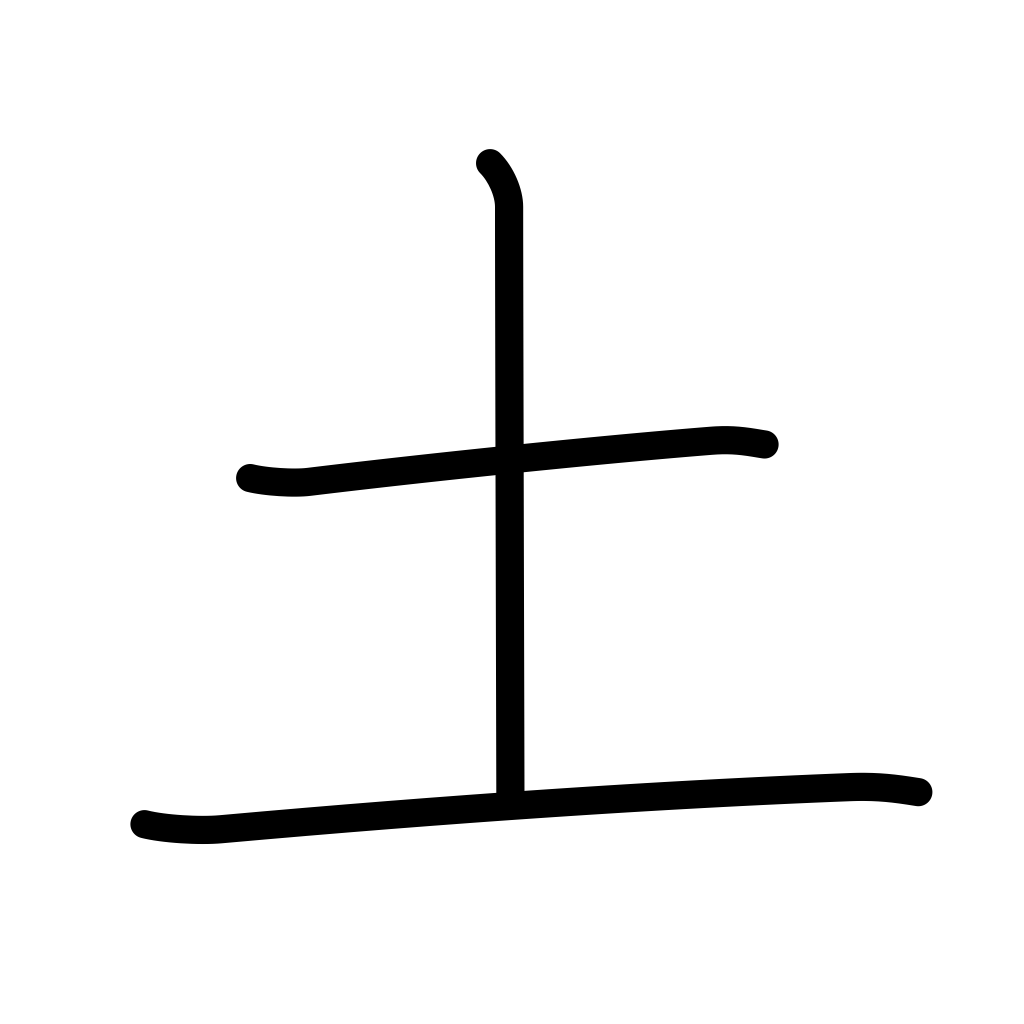
Meaning: soil, earth, ground, Turkey